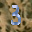
Label: 3